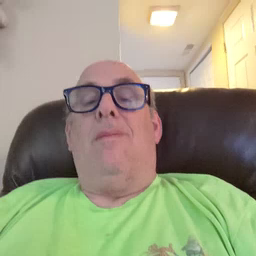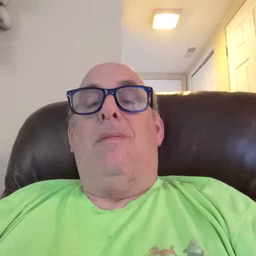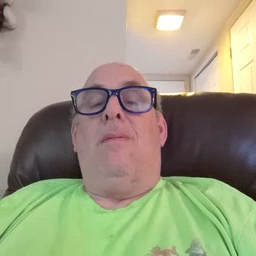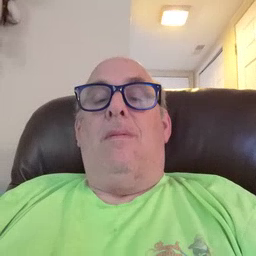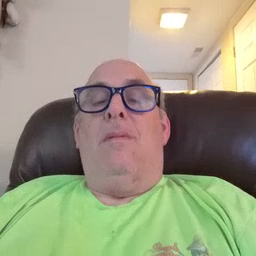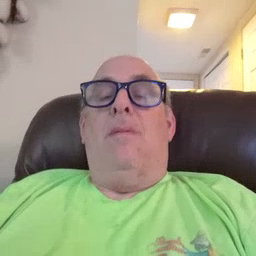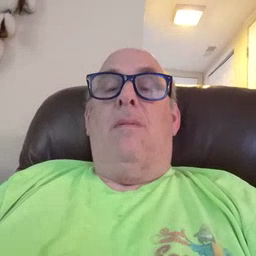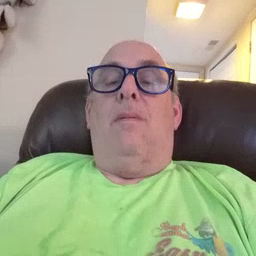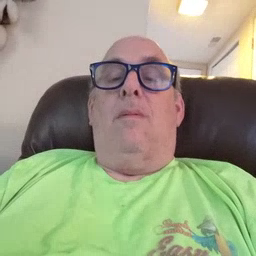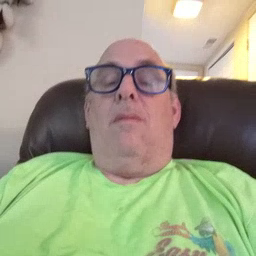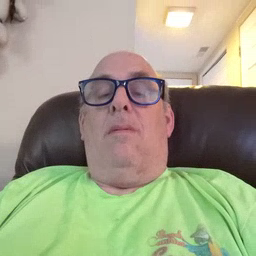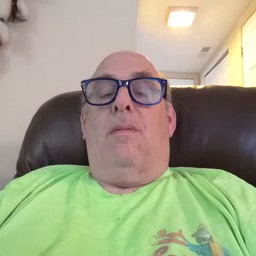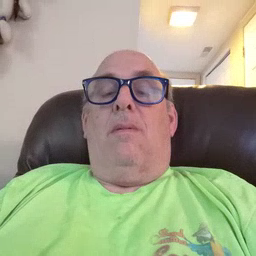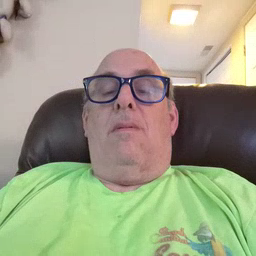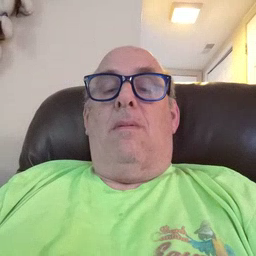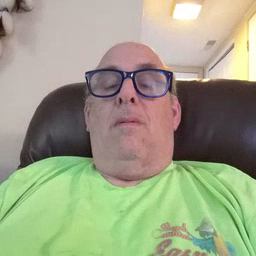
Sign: mad